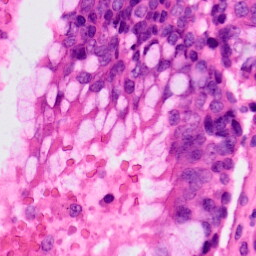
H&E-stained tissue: Lung